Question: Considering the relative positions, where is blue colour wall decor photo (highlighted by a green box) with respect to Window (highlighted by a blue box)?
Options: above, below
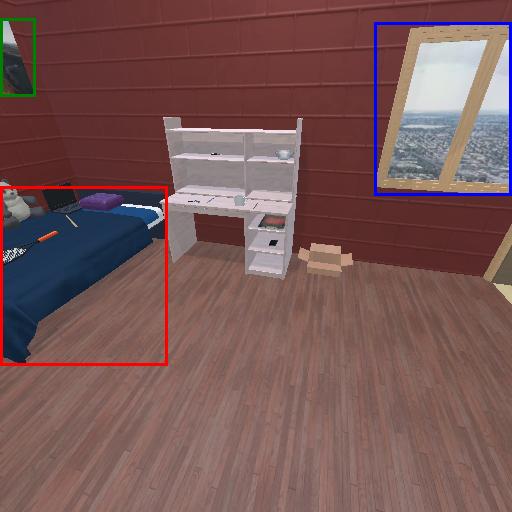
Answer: above